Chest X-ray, AP view. Patient: 53 years old, sex M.
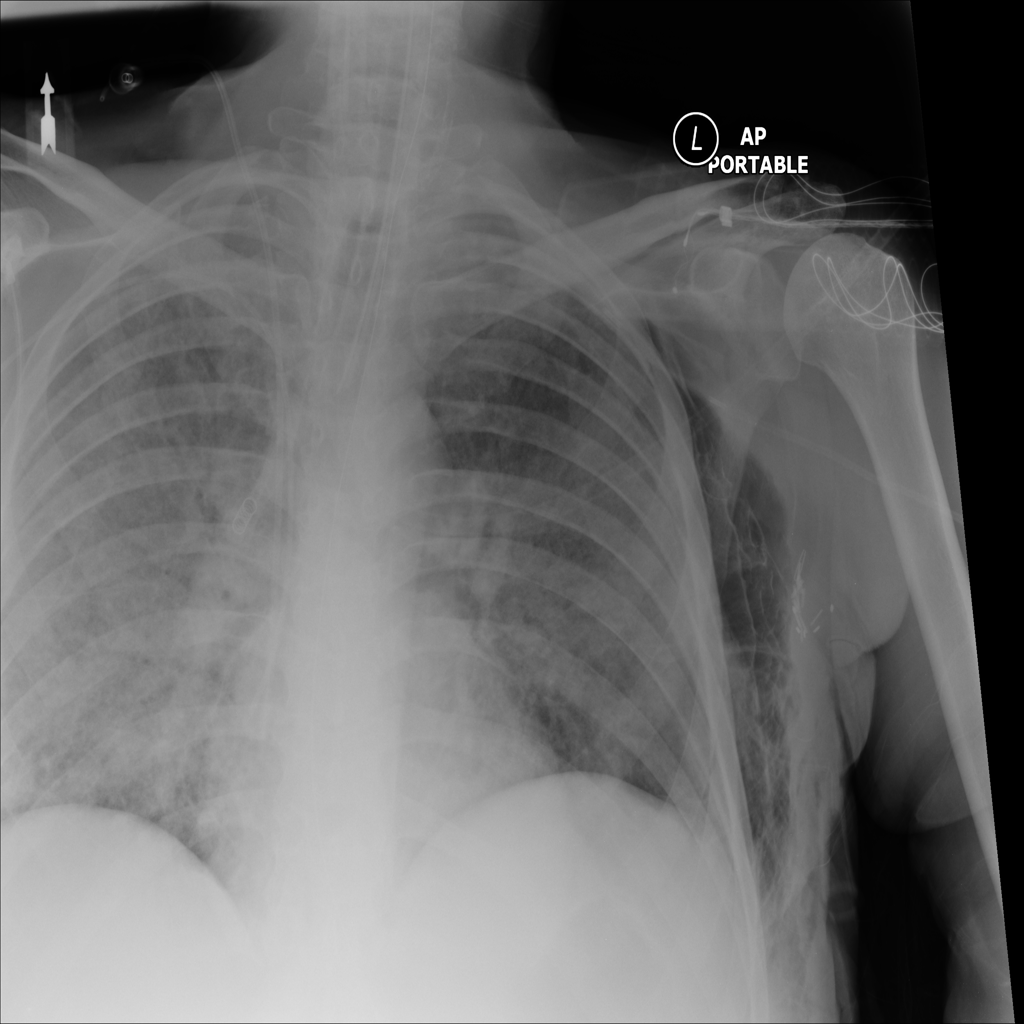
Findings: Atelectasis, Consolidation, Pneumothorax